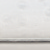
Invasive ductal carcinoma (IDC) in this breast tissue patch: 0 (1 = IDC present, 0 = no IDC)